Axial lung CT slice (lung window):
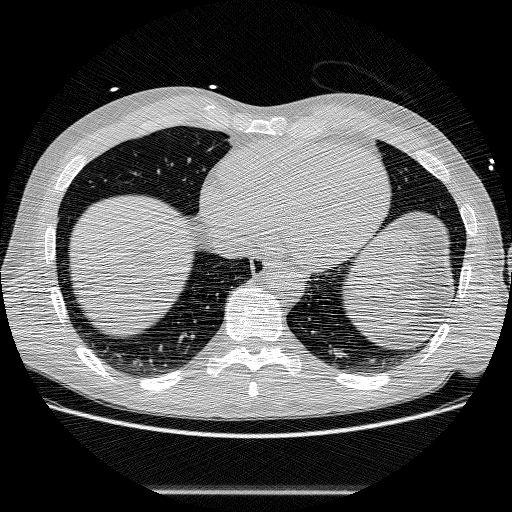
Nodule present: no